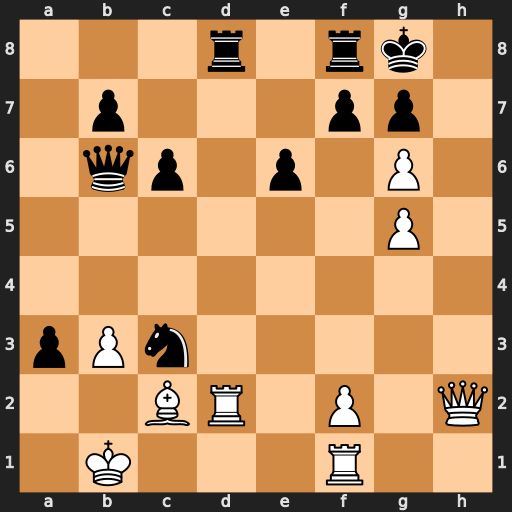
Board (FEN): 3r1rk1/1p3pp1/1qp1p1P1/6P1/8/pPn5/2BR1P1Q/1K3R2
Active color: w
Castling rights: -
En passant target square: -
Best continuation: Ka1 fxg6 Bxg6